Field crop: maize
Growth stage: 2
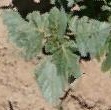
Species: datura